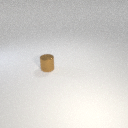
small brown metal cylinder